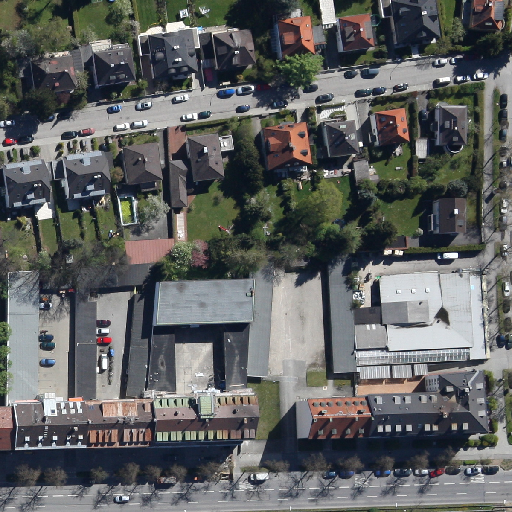
Referring expression: van in the parking area